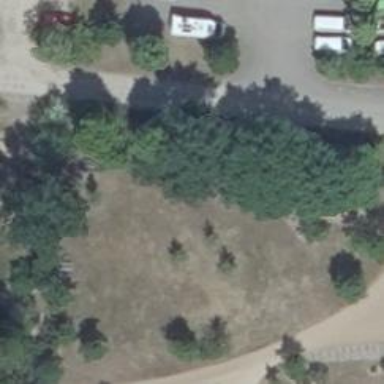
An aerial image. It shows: Broadleaved evergreen tree in its natural setting.